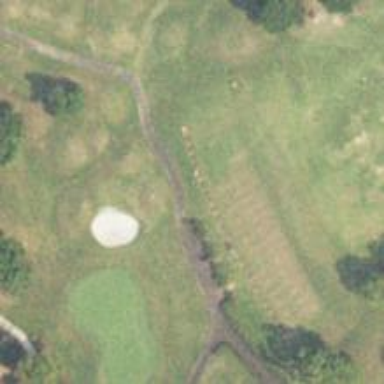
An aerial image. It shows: Golf cartpath that is also road path.